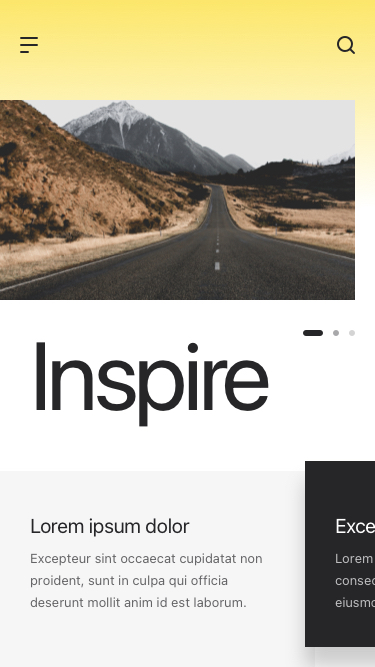
Text in this UI design:
Lorem ipsum dolor
Excepteur sint occaecat cupidatat non proident, sunt in culpa qui officia deserunt mollit anim id est laborum.
Excepteur
Lorem ipsum dolor sit amet, consectetur adipisicing elit, sed do eiusmod tempor.
Inspire